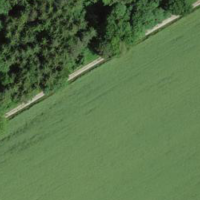
EUNIS habitat code: 52
Species observed at this site:
Plantago major